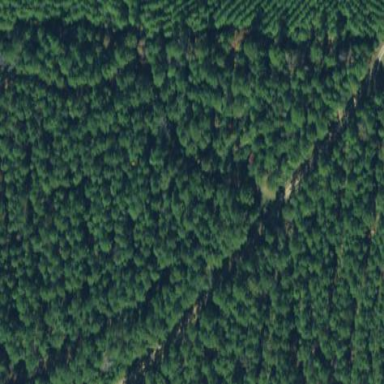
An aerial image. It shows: Evergreen forest with needle-leaved trees.